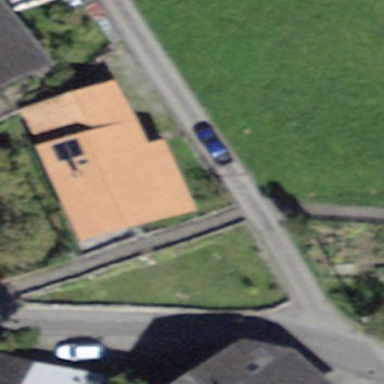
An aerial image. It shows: Residential building.